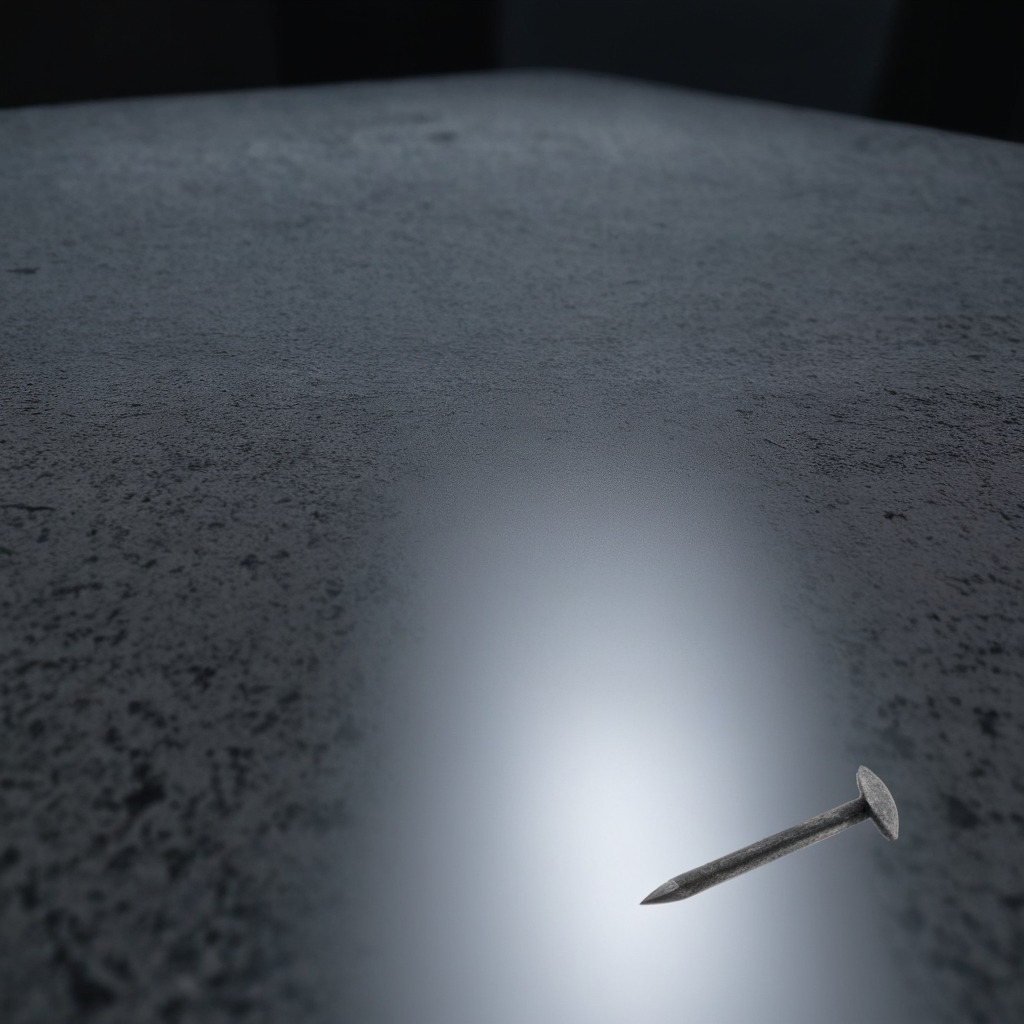
A nail is lying on a clean granite table inside a workshop at night dim ambient light soft shadows worn but